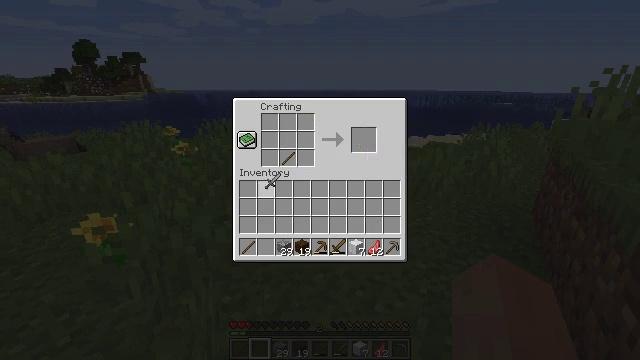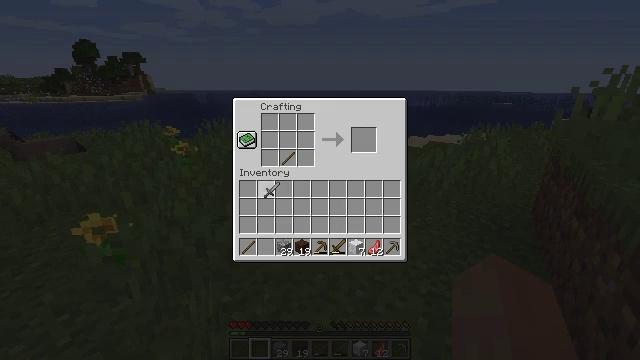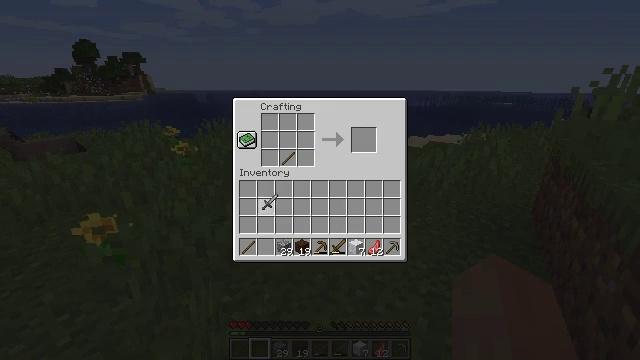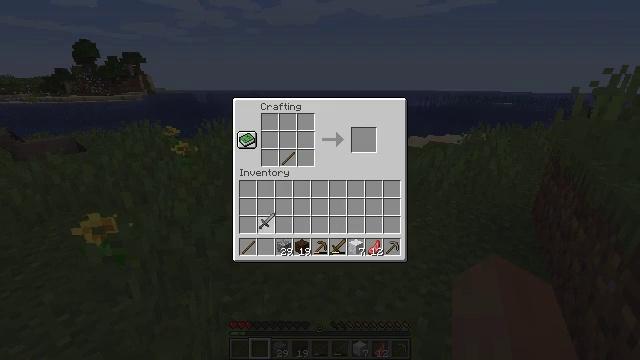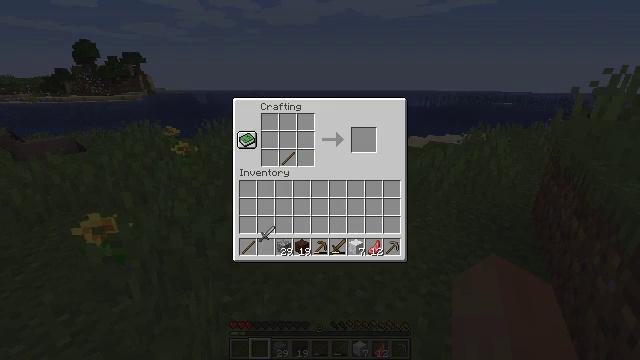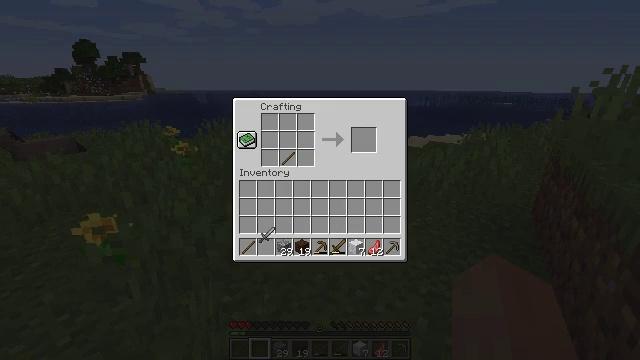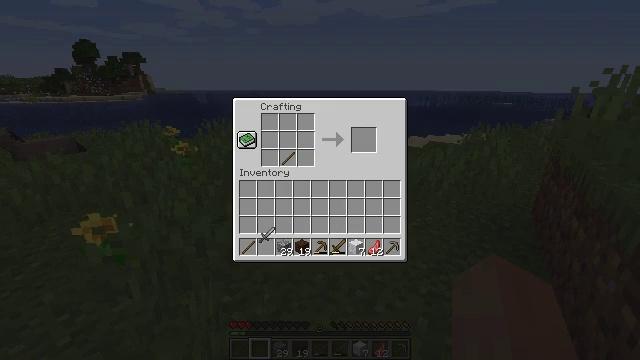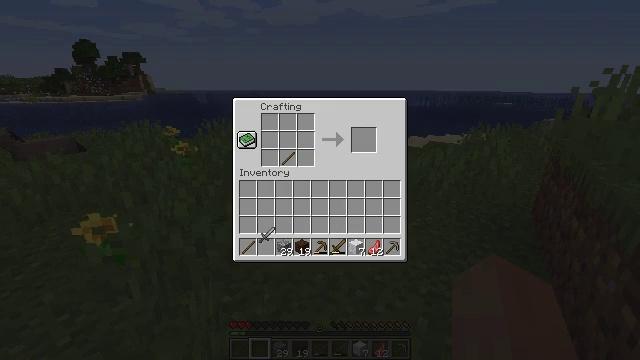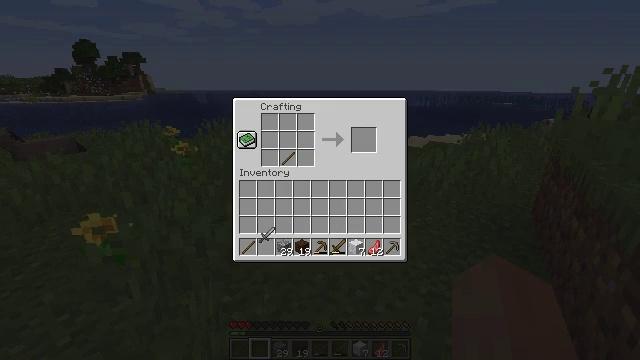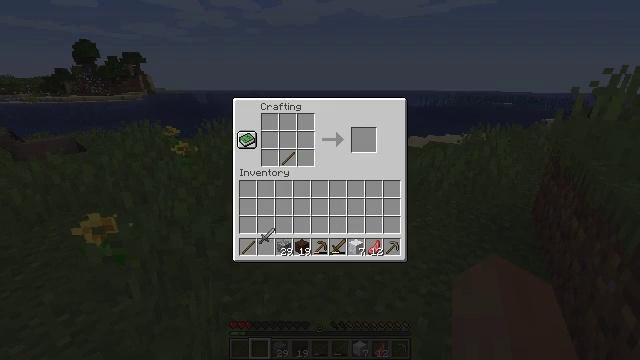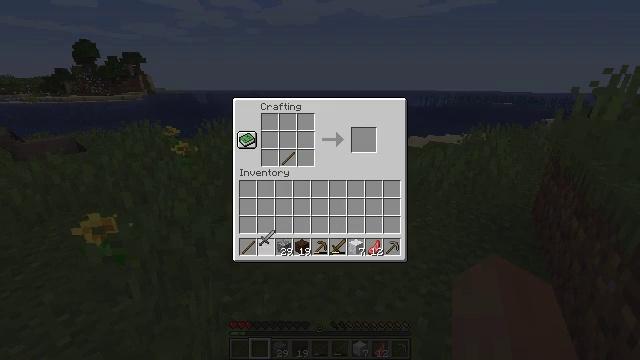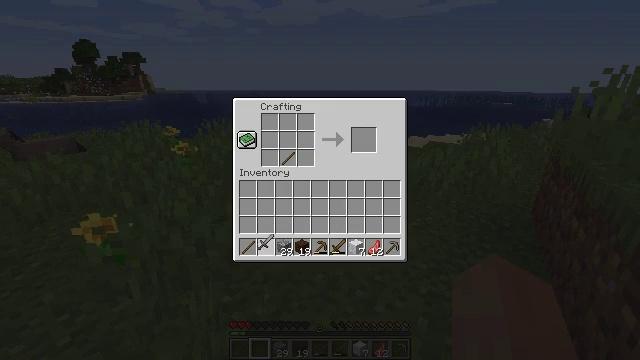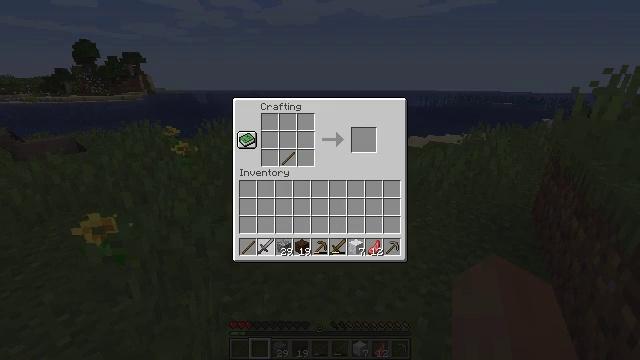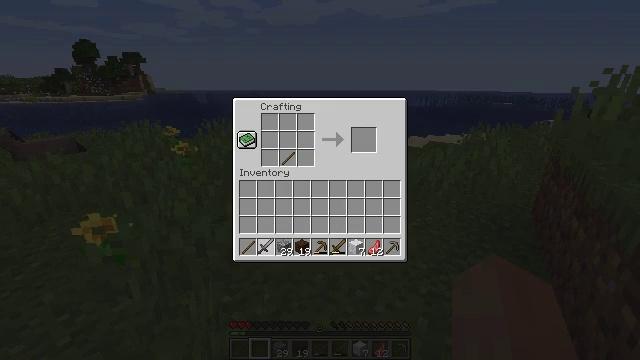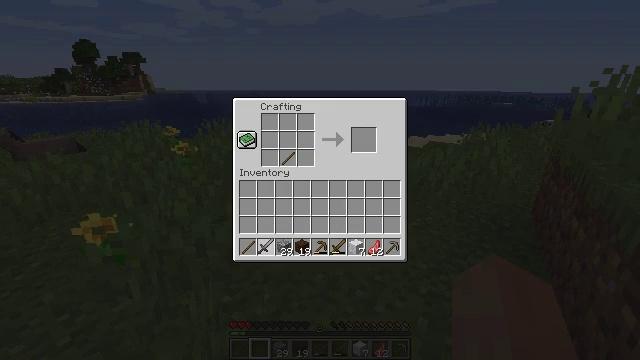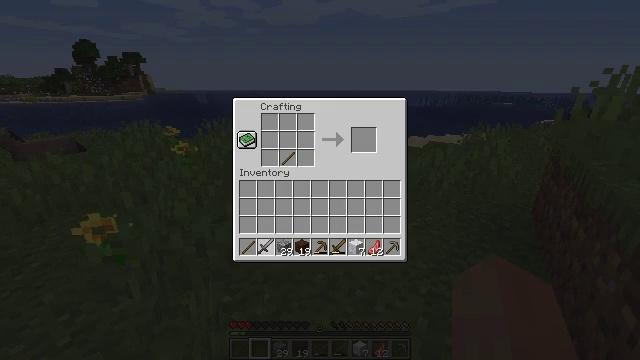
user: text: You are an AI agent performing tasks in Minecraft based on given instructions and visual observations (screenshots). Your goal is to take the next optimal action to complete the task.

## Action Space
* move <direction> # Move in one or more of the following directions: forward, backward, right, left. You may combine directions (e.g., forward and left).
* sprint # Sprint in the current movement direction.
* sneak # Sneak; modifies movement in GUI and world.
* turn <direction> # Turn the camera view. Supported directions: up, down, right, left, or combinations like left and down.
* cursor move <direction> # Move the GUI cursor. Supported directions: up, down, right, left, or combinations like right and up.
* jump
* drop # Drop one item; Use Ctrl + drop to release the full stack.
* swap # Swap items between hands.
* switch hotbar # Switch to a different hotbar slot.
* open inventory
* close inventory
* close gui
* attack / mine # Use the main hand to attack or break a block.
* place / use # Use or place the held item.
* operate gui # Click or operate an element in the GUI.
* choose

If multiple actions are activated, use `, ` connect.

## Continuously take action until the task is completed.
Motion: motion action
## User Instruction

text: Recycle the crafting table.
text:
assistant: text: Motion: cursor move down, open gui
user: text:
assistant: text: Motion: cursor move down
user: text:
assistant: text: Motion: cursor move down
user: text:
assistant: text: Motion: cursor move down
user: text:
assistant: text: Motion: no_op
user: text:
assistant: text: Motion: no_op
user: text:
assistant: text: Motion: no_op
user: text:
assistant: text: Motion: no_op
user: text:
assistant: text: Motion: no_op
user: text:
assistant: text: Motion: no_op
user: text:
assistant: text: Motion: no_op
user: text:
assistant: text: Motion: no_op
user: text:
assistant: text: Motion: no_op
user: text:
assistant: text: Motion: operate gui
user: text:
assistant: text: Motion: operate gui
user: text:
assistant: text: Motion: operate gui
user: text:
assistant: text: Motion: operate gui
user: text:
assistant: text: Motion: no_op
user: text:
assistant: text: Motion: no_op
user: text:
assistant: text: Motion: no_op
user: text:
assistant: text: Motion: no_op
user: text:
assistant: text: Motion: no_op
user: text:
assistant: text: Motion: no_op
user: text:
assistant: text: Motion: no_op
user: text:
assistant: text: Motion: no_op
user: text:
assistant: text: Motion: close gui
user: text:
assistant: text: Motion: open inventory
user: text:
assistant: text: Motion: open inventory
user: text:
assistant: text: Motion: no_op
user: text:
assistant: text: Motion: no_op